Field crop: maize
Growth stage: 2
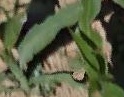
Species: maize